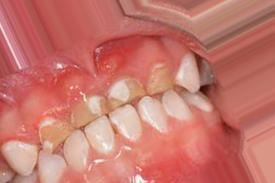
Condition: Caries